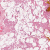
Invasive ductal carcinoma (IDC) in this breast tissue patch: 0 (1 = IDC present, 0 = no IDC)